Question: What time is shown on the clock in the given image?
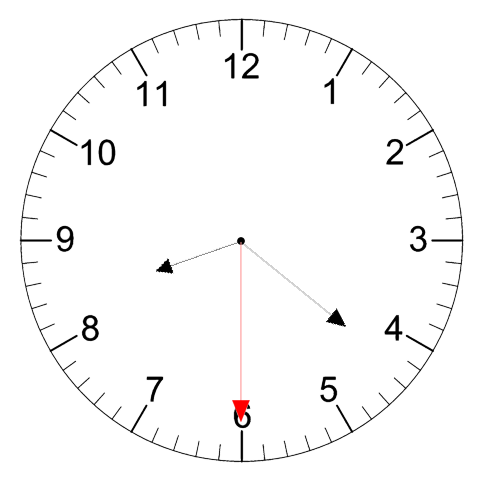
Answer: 08:21:30